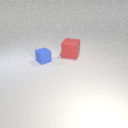
small blue rubber cube in front of large red rubber cube